Question: I am using <URL> plugin for checkbox. I put a "Select all" functionality at there. The structure:
- - - -
It works fine like when check on "Select all", all the checkboxes will checked. when uncheck "Select all", all the checkboxes will unchecked. But, after checking "Select all", if making any checkbox unchecked, "Select all" should be unchecked too automatically as at that time all checkbox are not checked.

To make this, I have written this:
'''
$('#check-all').on('ifChanged', function(event){
if($('.check').filter(':checked').length == $('.check').length) {
$('#check-all').iCheck('check');
} else {
$('#check-all').iCheck('uncheck');
}
$('#check-all').iCheck('update');
});
'''
But, after putting this code, my checkboxes are not working fine like "Select all" doesn't work with single click, it need multiple click often. Also "Select all" is not unchecking when any single checkbox is unchecked. What's the problem with the code? How to write it correctly?
<URL>
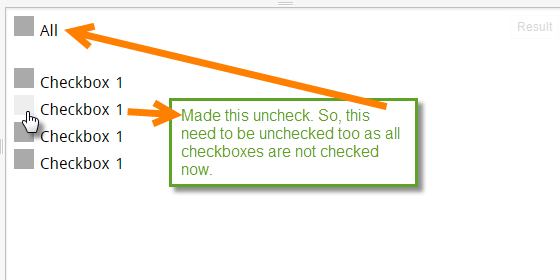
Answer: '''
// Remove the checked state from "All" if any checkbox is unchecked
$('.check').on('ifUnchecked', function (event) {
$('#check-all').iCheck('uncheck');
});
// Make "All" checked if all checkboxes are checked
$('.check').on('ifChecked', function (event) {
if ($('.check').filter(':checked').length == $('.check').length) {
$('#check-all').iCheck('check');
}
});
'''
handling '$('#check-all').on('ifUnchecked', ...' is tricky though - it fires the other handling and every checkbox gets unchecked
<URL>